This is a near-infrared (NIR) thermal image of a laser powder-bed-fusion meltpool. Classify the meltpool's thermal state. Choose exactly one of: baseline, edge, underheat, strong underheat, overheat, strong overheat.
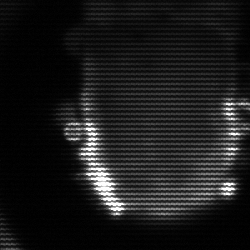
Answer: baseline